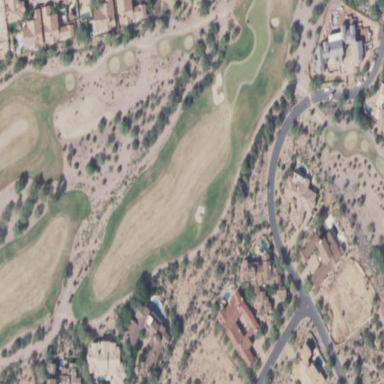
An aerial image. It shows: Rough grassy area used for golf.